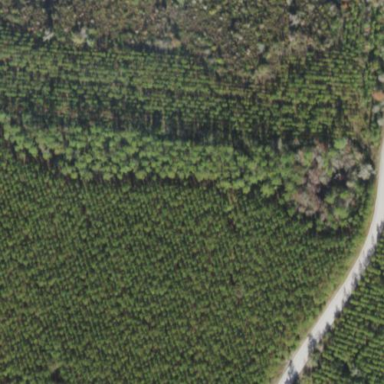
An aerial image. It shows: Forest area dominated by needle-leaved trees.